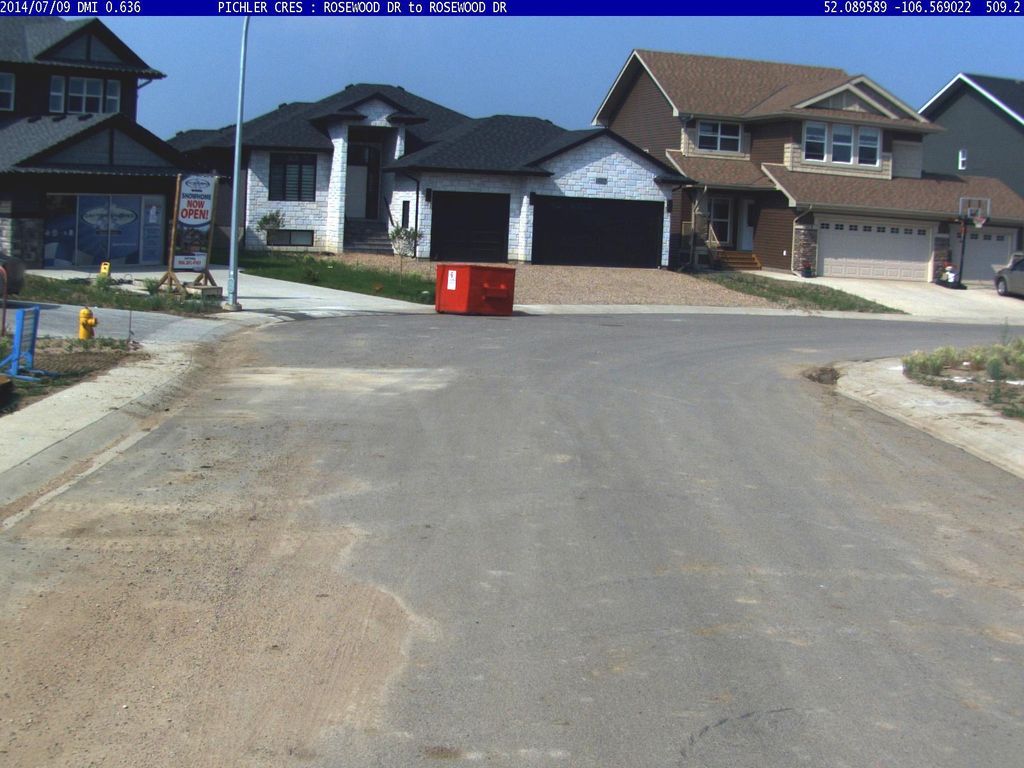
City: saskatoon